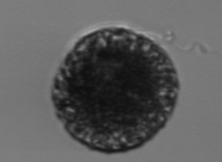
Label: Vicicitus_globosus